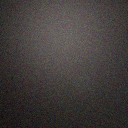
Screen state: off